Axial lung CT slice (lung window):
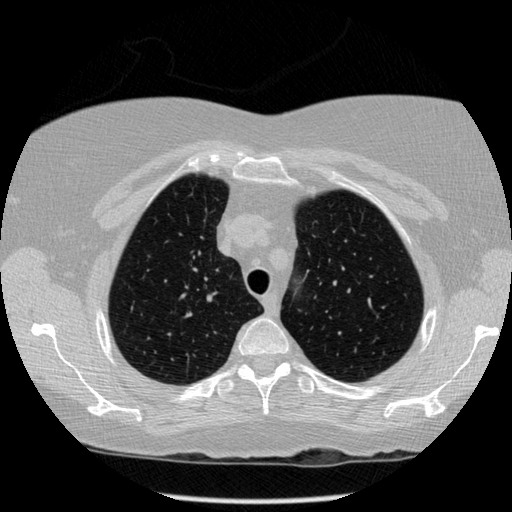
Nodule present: no